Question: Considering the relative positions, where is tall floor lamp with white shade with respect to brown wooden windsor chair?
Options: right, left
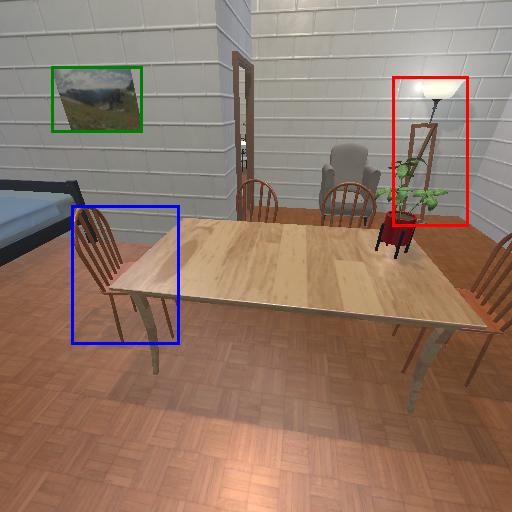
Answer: right